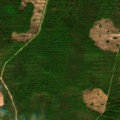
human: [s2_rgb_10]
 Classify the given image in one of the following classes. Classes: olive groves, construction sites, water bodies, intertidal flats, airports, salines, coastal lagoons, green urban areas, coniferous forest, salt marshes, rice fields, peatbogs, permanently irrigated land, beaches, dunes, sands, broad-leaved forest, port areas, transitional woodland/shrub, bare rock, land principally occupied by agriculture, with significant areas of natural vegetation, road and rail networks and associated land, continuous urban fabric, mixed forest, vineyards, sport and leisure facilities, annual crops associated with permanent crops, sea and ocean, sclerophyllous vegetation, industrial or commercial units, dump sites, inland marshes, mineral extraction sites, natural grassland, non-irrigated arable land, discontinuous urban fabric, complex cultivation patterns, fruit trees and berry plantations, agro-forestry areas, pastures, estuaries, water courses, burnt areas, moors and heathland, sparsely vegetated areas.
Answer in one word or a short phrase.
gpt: coniferous forest, mixed forest, transitional woodland/shrub